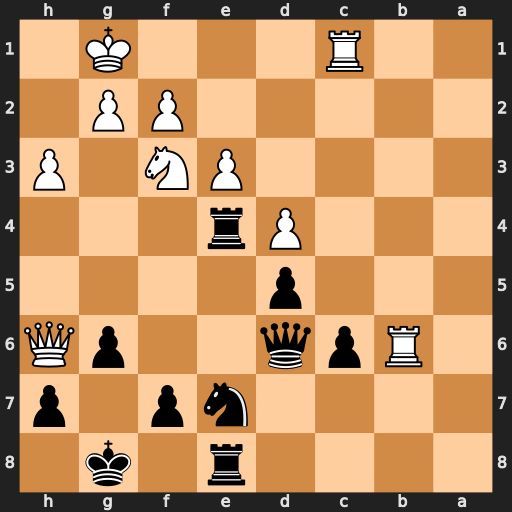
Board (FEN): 4r1k1/4np1p/1Rpq2pQ/3p4/3Pr3/4PN1P/5PP1/2R3K1
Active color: b
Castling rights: -
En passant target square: -
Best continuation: Nf5 Rbxc6 Qxc6 Qxh7+ Kxh7